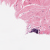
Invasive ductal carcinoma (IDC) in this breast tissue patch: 0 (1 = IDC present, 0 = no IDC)